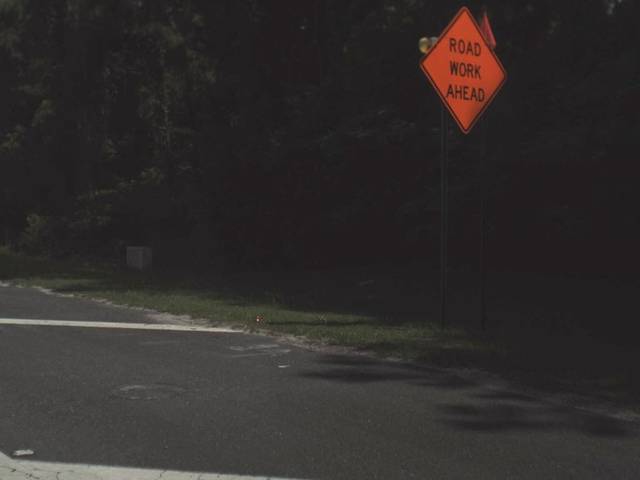
Region: United States
Coordinates: 29.789, -82.48